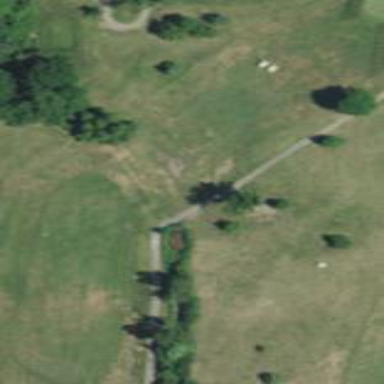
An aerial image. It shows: Scenic golf fairway.